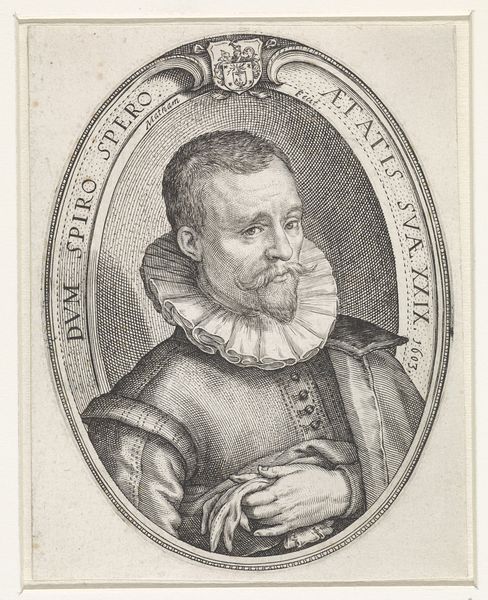
Titel: Portret van een 29-jarige man, naar rechts
Künstler: Jacob Matham
Standort: Amsterdam
Institution: Rijksmuseum
Schlagwörter: hand, mann, umhang, handschuh, ohr, bart, kragen, halskrause, oval, inschrift, knöpfe, schnauzbart, weste, stich, spitzbart, wappen, latein, 1603